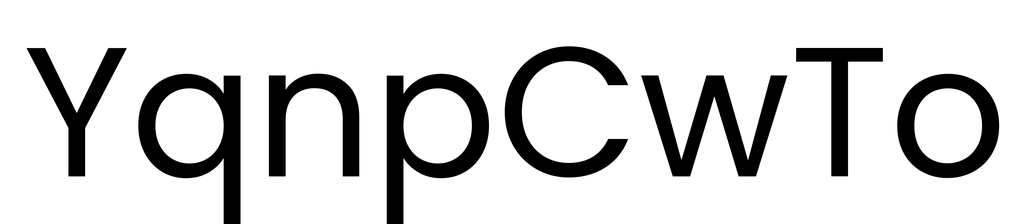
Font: Poppins-Regular